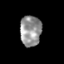
Tissue: skin
Cell type: Epithelial cells
Senescence score: 0.2736
Nuclear area (px): 635
Mean DAPI intensity: 147.756